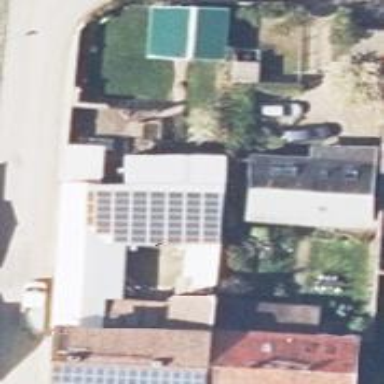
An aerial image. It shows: Small solar photovoltaic panel generator is producing electricity.